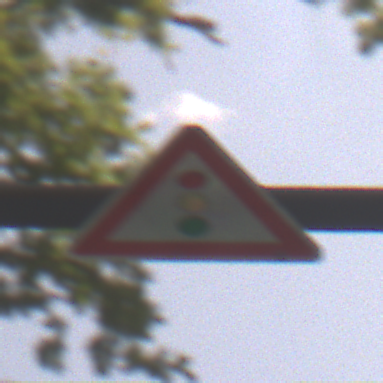
Verkehrszeichen: Lichtzeichenanlage
Umgebung: Outdoor, Nature
Tageszeit: Midday
Wetter: PartlyCloudy
Licht: Natural
Jahreszeit: NotSpecified
Kontrast: LowContrast